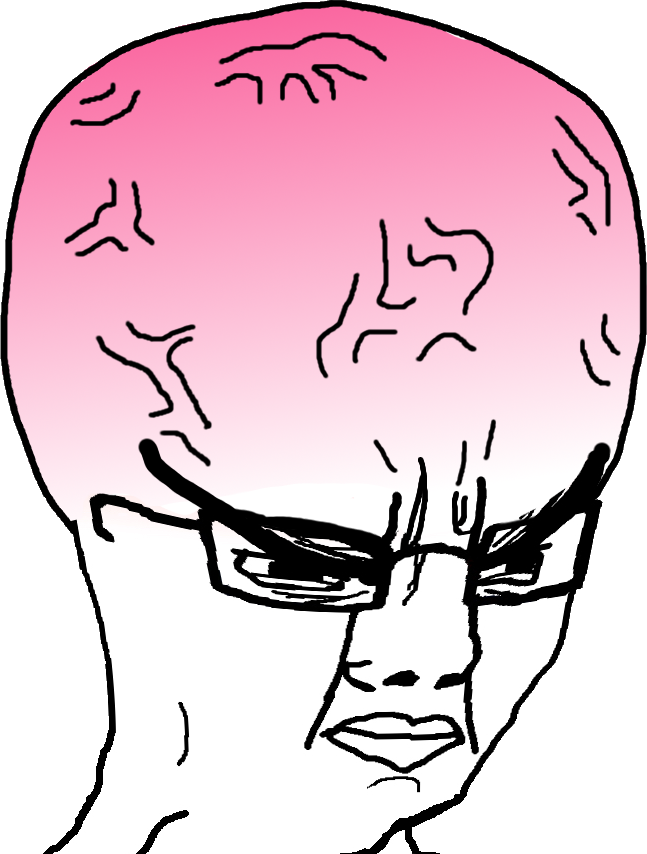
Label: 5_Poljak